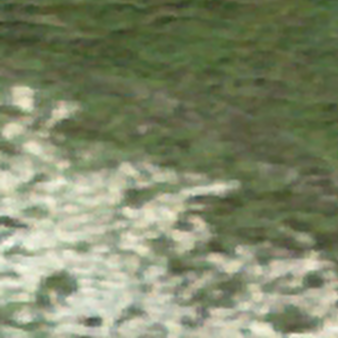
Label: other